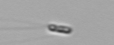
Label: Chaetoceros_subtilis